Question: I am currently trying to get the ranks of a players but always come back with a null list.
Been struggling for a while, would really appreciate some help and any tips for future project to tackle these issues. Or places to better understand beautifulsoup in general
'''
import requests as req
from bs4 import BeautifulSoup
id = "epic"
tag = "random"
url = f"https://rocketleague.tracker.network/rocket-league/profile/{id}/{tag.lower()}/overview"
html = req.get(url).content
soup = BeautifulSoup(html,"lxml")
line = soup.findAll("div",{"class":"rank"})
print(line)
'''
Here's what I'm trying to get:

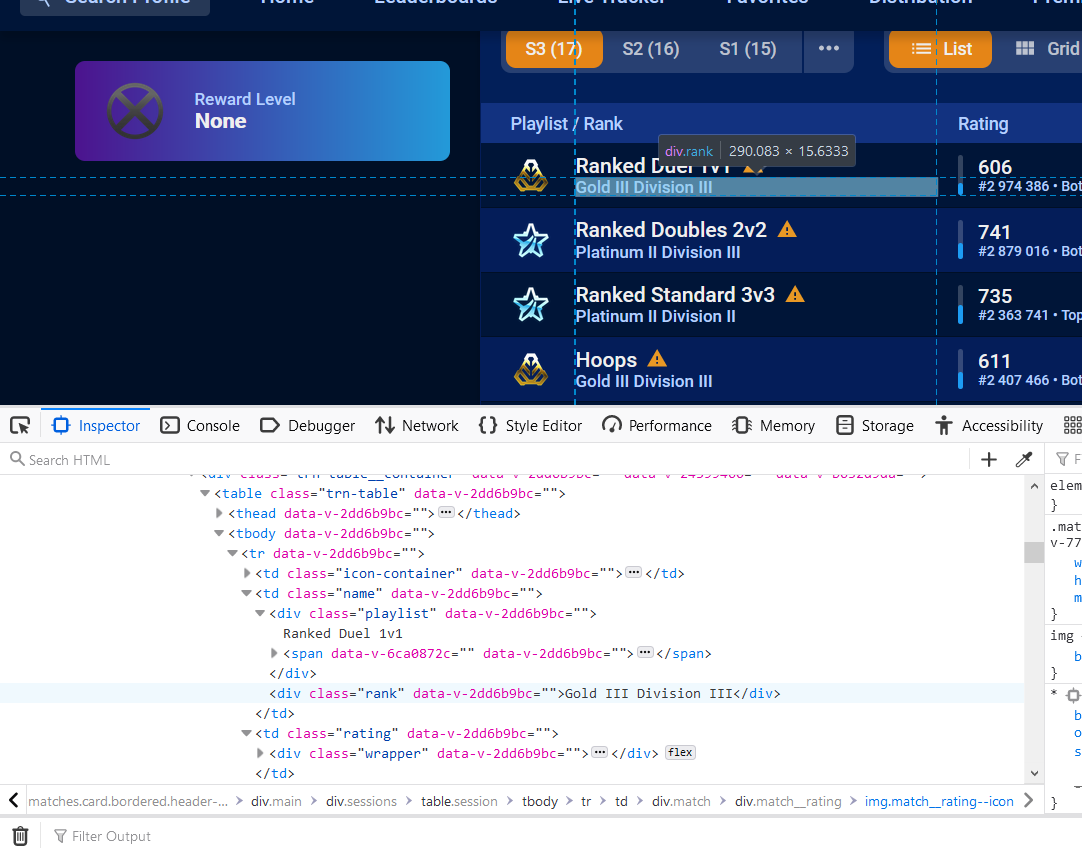
Answer: Loading response with the 'requests' doesn't work here, simply because the site loads contents & thus you need to use some 'webdriver'.
Here's what I've come up with:
'''
from selenium import webdriver
from selenium.webdriver.firefox.options import Options
options = Options()
options.add_argument("--headless")
driver = webdriver.Firefox(executable_path=r"driver/geckodriver.exe", options=options)
id = "epic"
tag = "random"
url = f"https://rocketleague.tracker.network/rocket-league/profile/{id}/{tag.lower()}/overview"
driver.get(url)
driver.implicitly_wait(2) #allow some time to fully load, you may tweak accordingly
ranks = driver.find_elements_by_css_selector(r'[class="rank"]')
for i in ranks:
print(i.text)
driver.quit()
'''
Resulting in:
'''
#695,273 * Top 32%
#1,409,786 * Bottom 26%
#1,240,839 * Bottom 43%
#1,195,373 * Bottom 45%
#875,794 * Top 41%
#874,338 * Top 41%
#1,530,195 * Bottom 29%
#960,411 * Top 45%
Unranked Division I
#1,663,447 * Top 33%
Gold III Division III
#2,974,386 * Bottom 29%
Platinum II Division III
#2,879,016 * Bottom 40%
Platinum II Division II
#2,363,741 * Top 50%
Gold III Division III
#2,407,466 * Bottom 42%
Platinum II Division I
#2,054,002 * Top 48%
Gold II Division II
#2,321,030 * Bottom 41%
'''